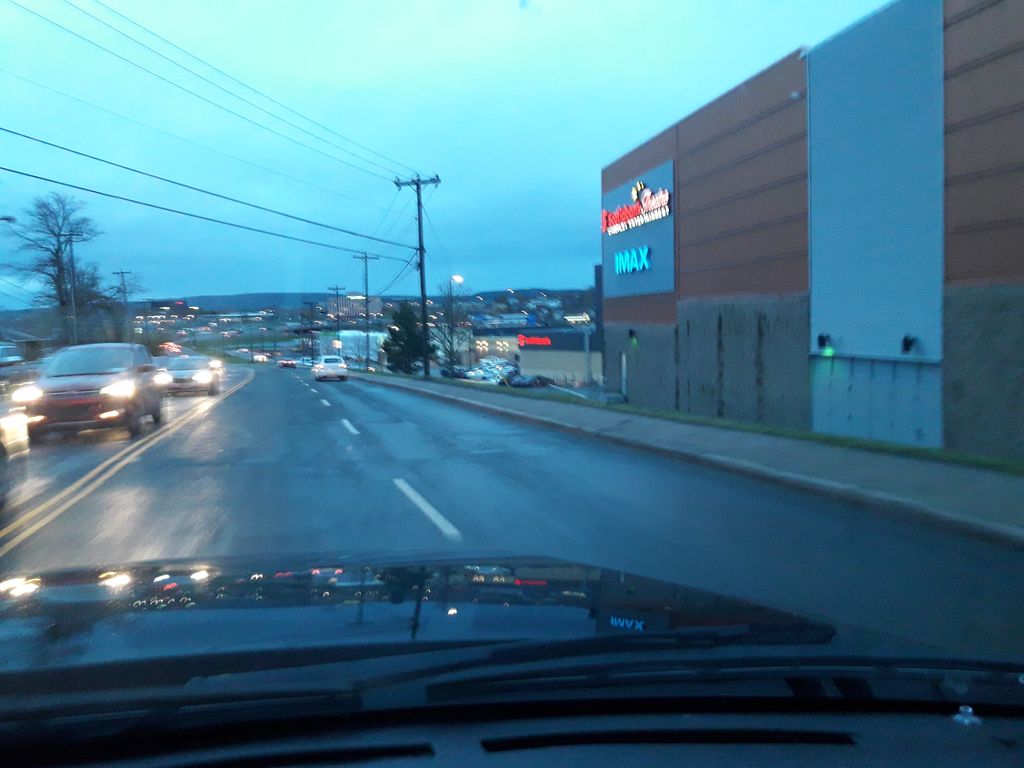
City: st_johns